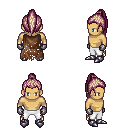
a pixel art fantasy rpg character, male body template, human, tanned skin, brown tattered cape, white pants, white blonde long topknot hairstyle, metal gloves, metal boots, four views (front, back, left, right), 2x2 character sprite sheet, small pixel art, hard edges, no anti-aliasing